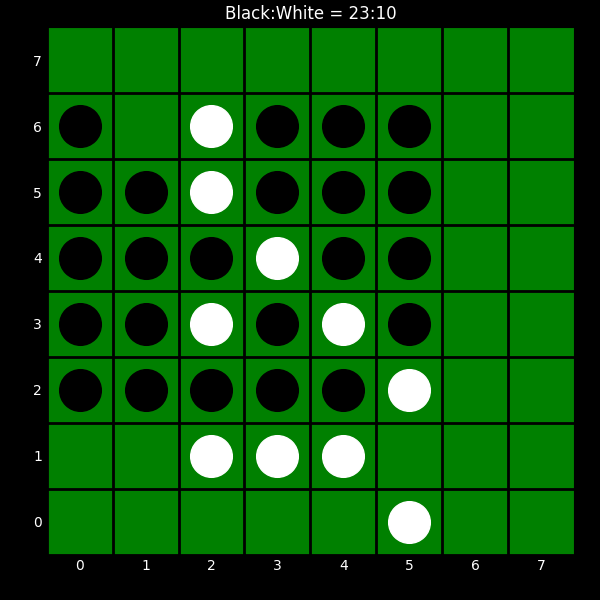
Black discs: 23
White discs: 10